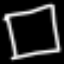
Label: square